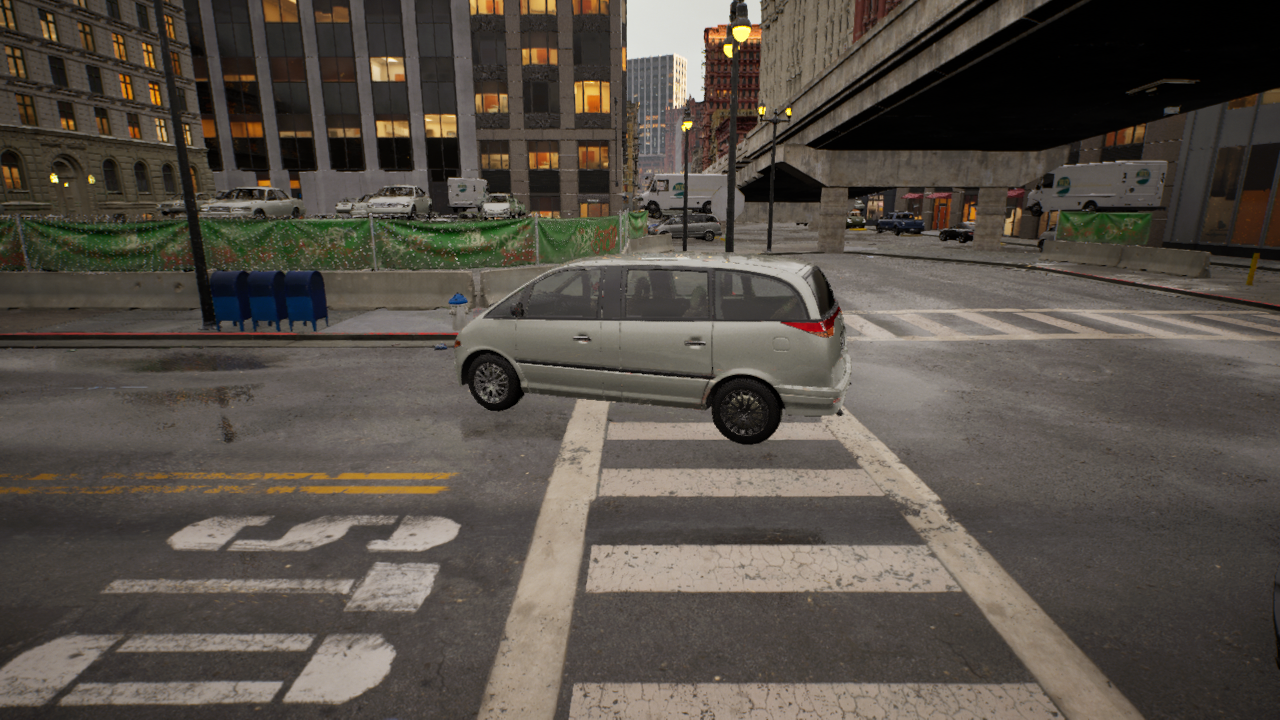
Venue: intersection
Lighting: golden hour
Vehicle rig: minivan